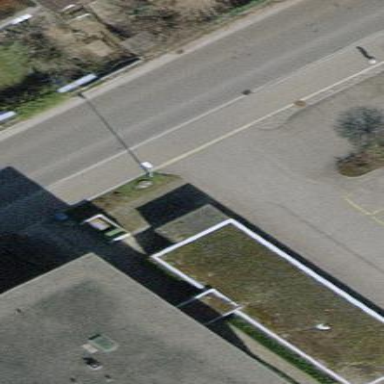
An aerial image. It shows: Group of garages.